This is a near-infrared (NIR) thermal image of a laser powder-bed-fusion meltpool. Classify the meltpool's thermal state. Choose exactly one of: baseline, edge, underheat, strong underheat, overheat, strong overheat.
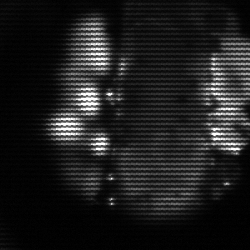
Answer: strong underheat